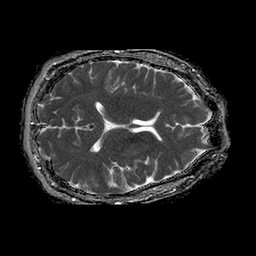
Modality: ADC
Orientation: axial
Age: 22
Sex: male
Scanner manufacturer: philips
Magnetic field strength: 1.5 T
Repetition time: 4.6 s
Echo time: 0.08631 s